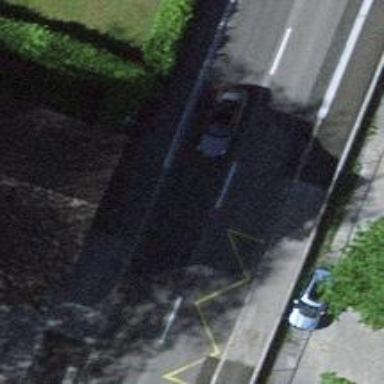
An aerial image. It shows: Bus stop equipped with public transport stop position.